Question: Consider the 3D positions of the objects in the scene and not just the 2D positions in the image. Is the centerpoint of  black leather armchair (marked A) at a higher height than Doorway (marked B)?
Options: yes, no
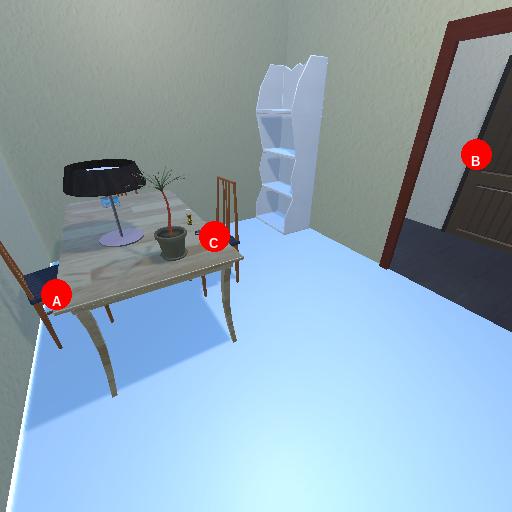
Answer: yes